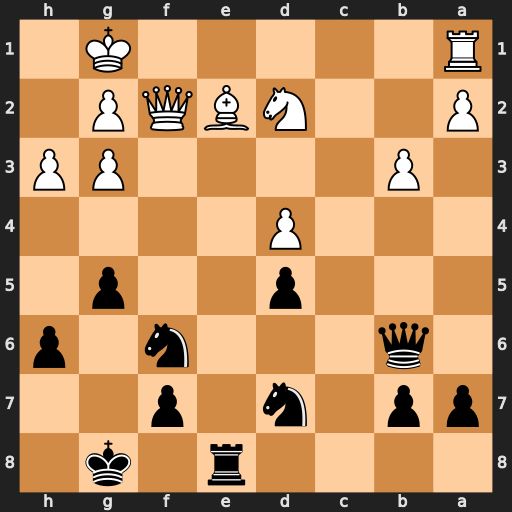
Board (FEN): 4r1k1/pp1n1p2/1q3n1p/3p2p1/3P4/1P4PP/P2NBQP1/R5K1
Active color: b
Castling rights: -
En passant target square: -
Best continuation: Rxe2 Qxe2 Qxd4+ Kh2 Qxa1